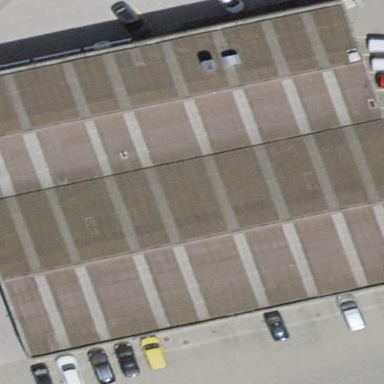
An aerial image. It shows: Industrial building.